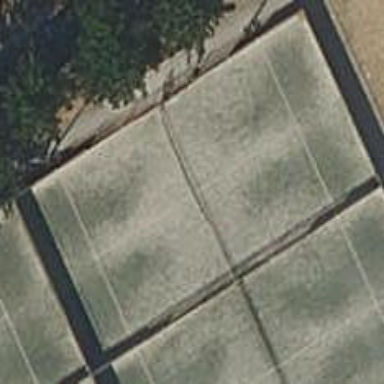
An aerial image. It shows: Pitch designated for paddle tennis.